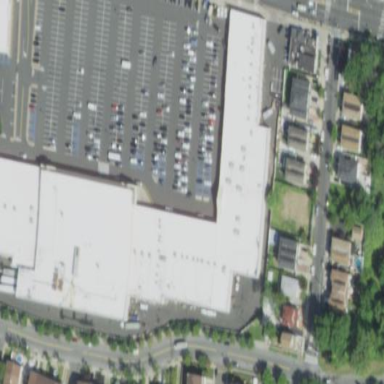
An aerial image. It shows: View of roof of building.